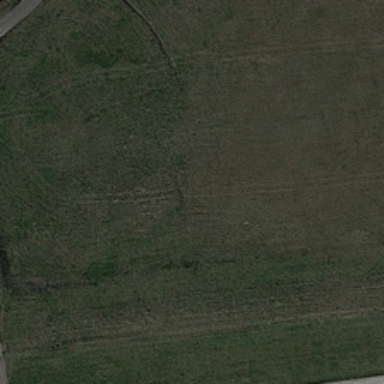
It is a piece of green meadow .